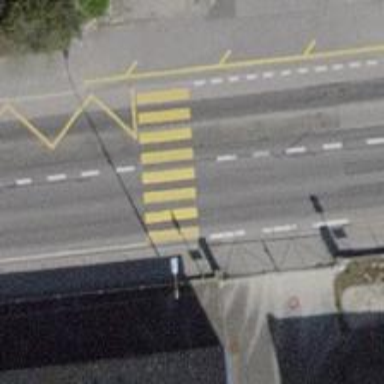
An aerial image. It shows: Zebra crossing on the road.